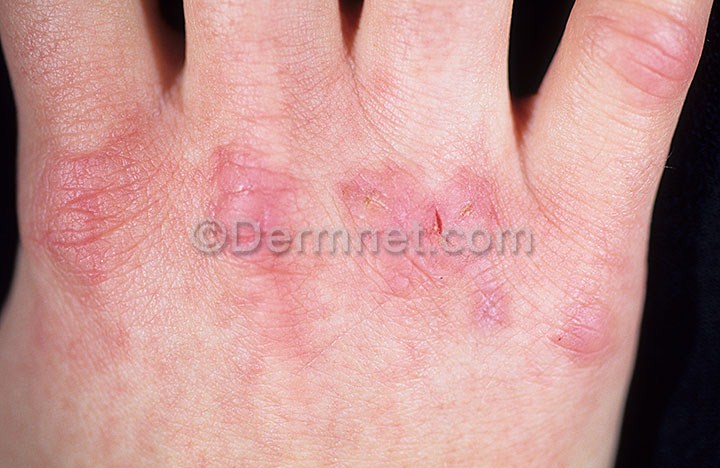
Disease: Warts Molluscum and other Viral Infections